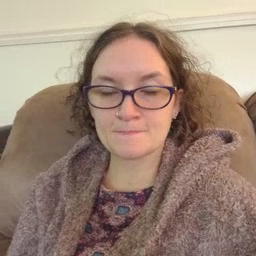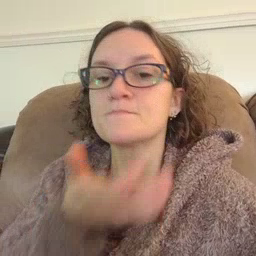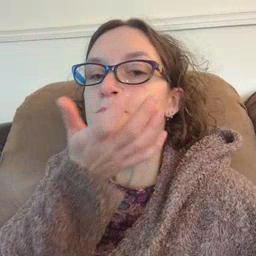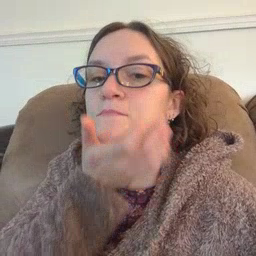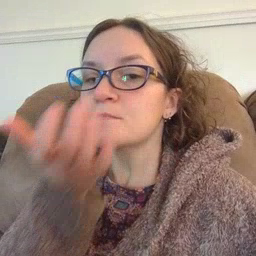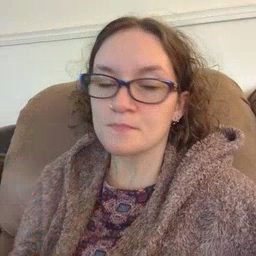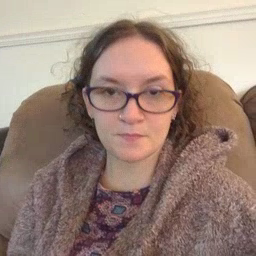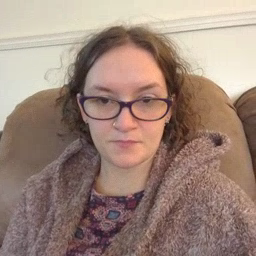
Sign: grass